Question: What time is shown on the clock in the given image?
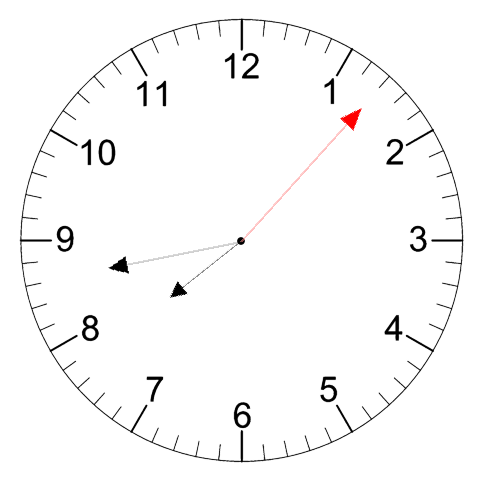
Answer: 07:43:07